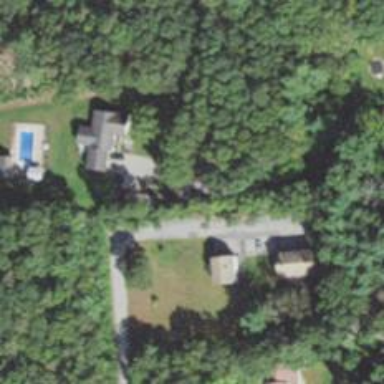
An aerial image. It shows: Residential driveway.